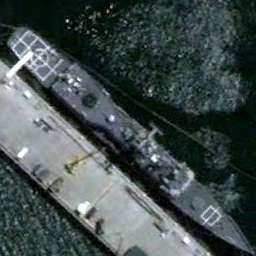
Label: cruiser